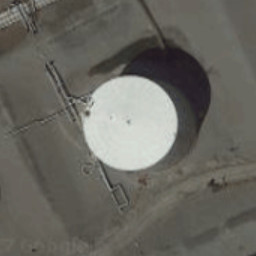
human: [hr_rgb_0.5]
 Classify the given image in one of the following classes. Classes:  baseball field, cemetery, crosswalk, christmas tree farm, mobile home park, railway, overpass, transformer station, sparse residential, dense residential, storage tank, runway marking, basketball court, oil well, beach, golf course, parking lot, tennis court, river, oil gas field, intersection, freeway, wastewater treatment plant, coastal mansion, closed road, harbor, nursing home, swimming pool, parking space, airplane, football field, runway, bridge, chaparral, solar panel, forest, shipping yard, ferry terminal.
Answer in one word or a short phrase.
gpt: storage tank